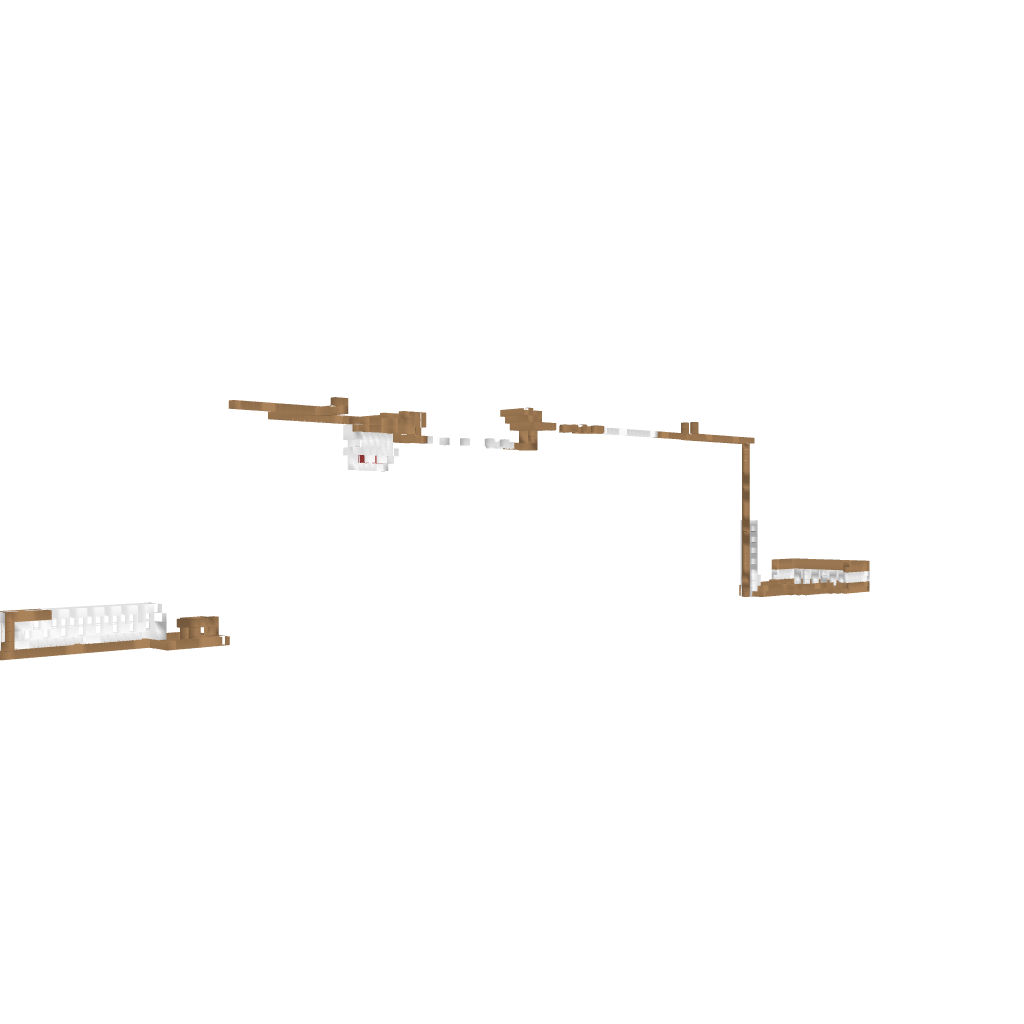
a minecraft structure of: Death Course bad low quality